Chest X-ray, PA view. Patient: 34 years old, sex F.
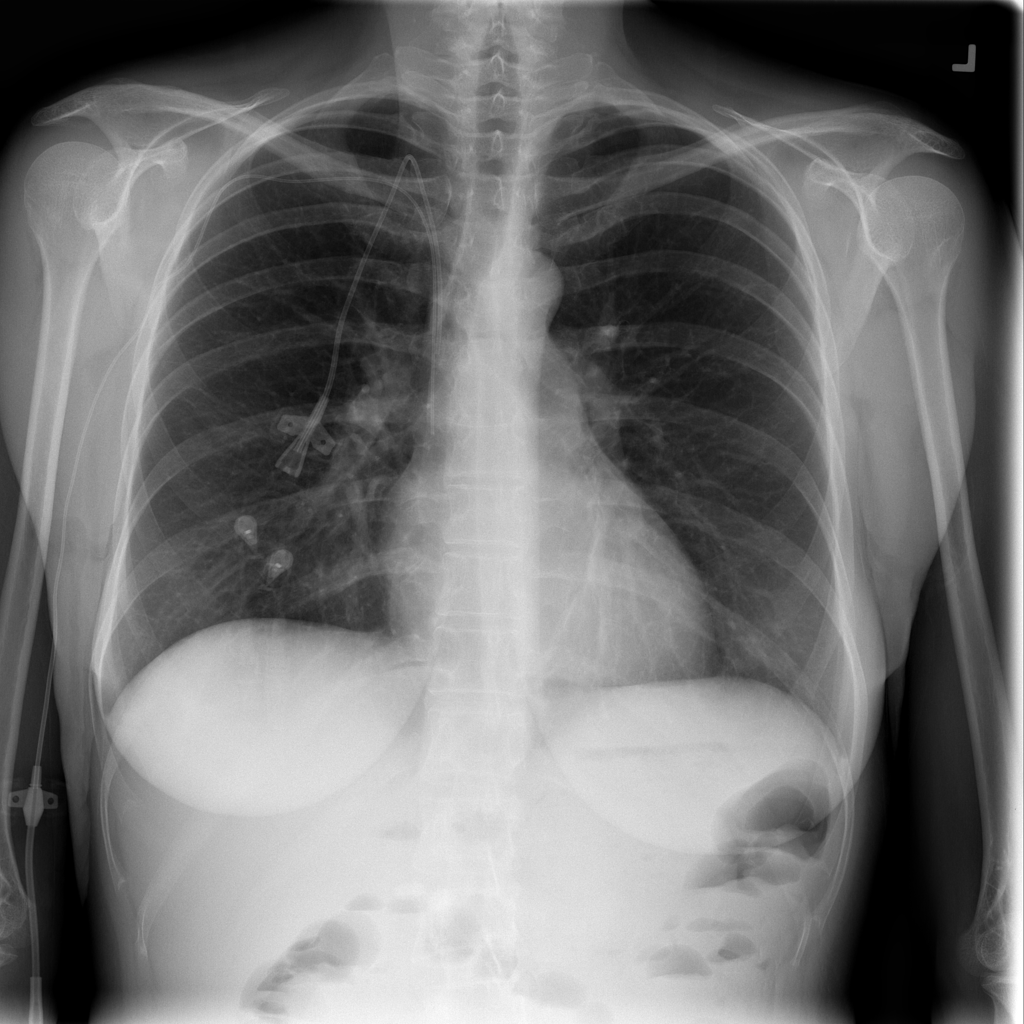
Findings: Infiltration